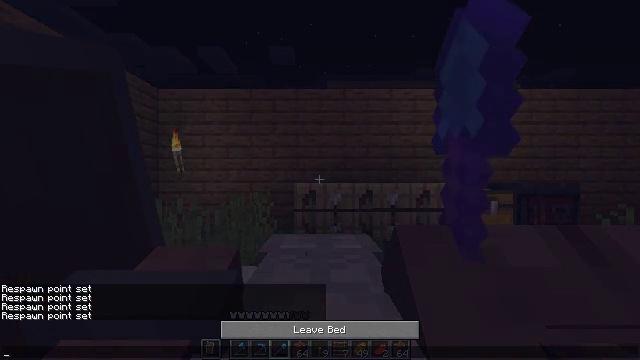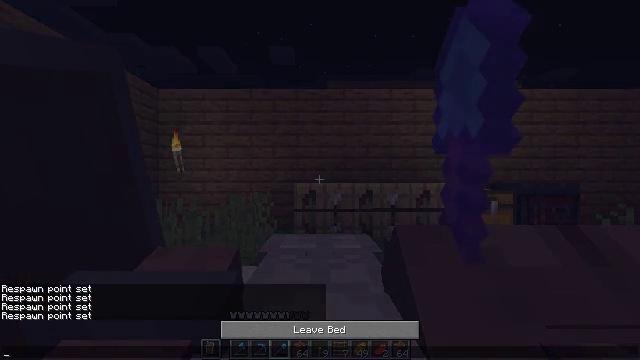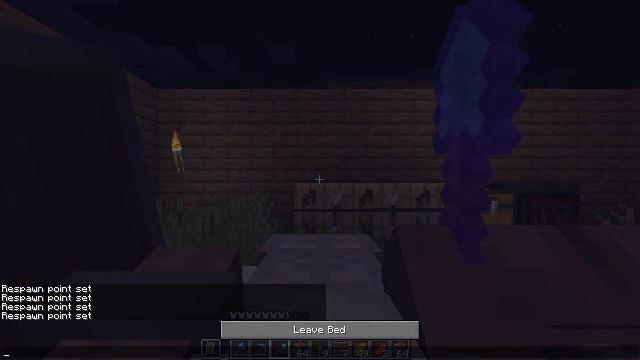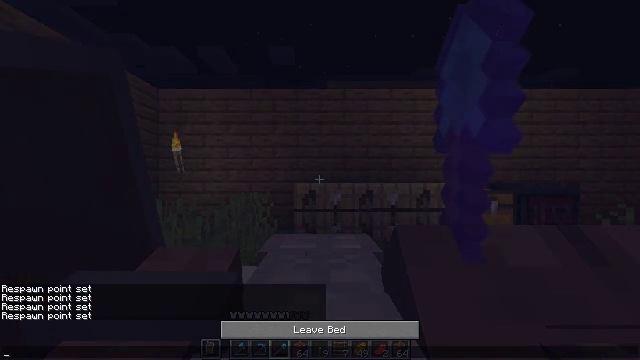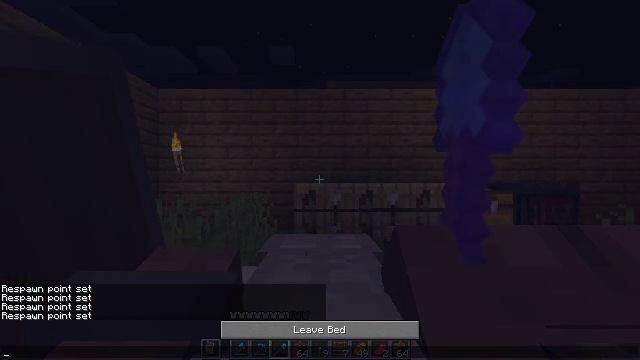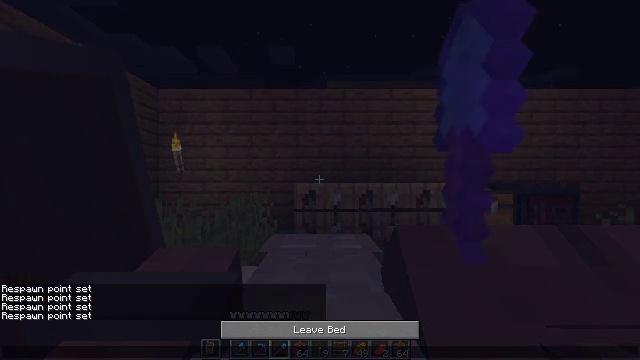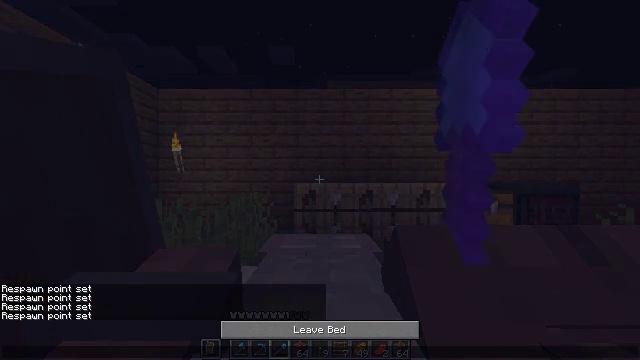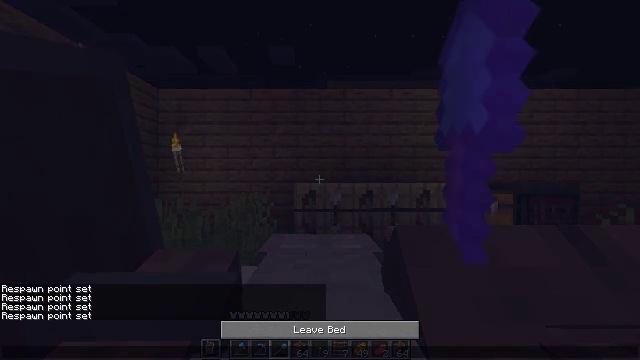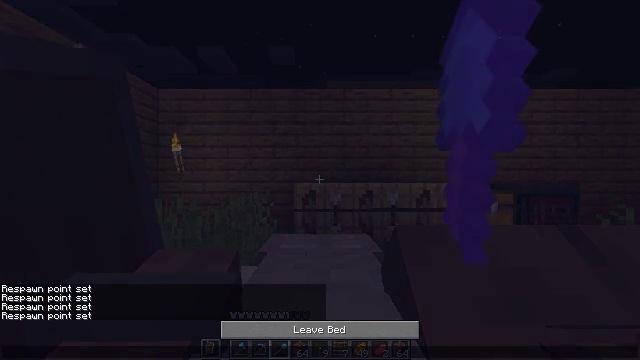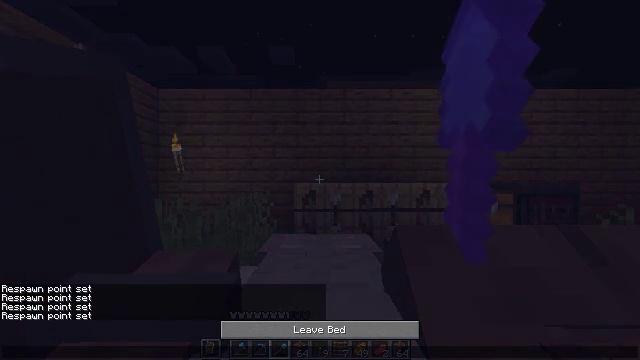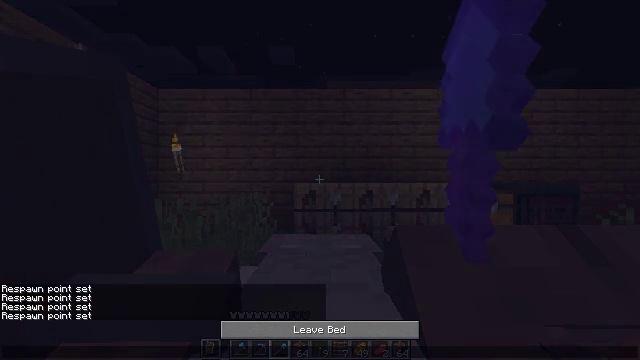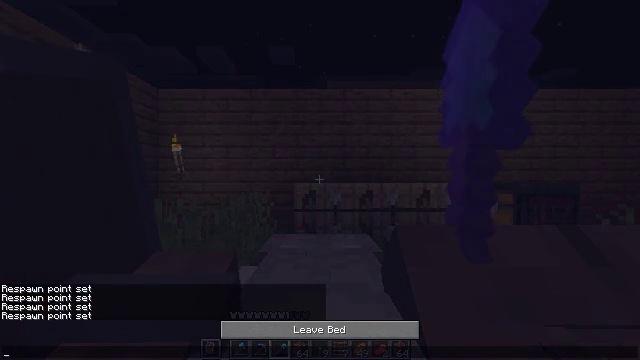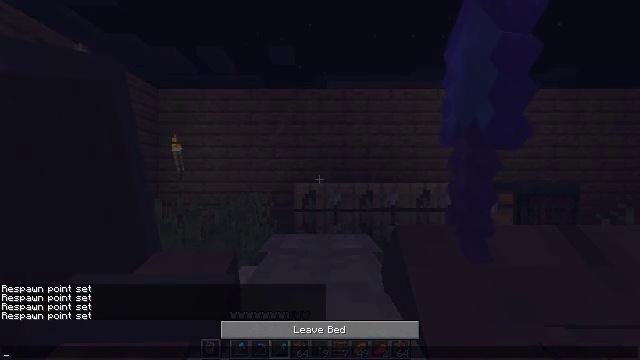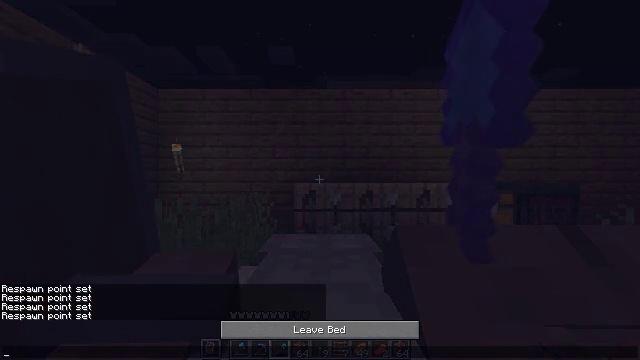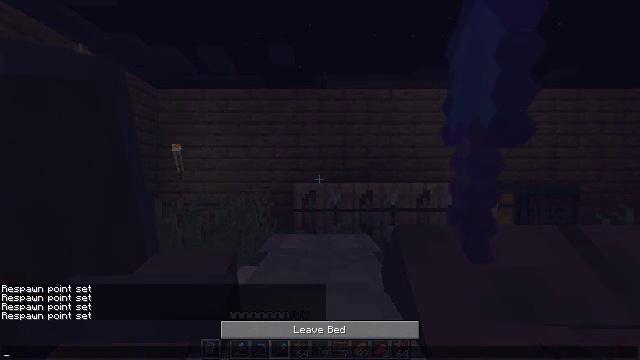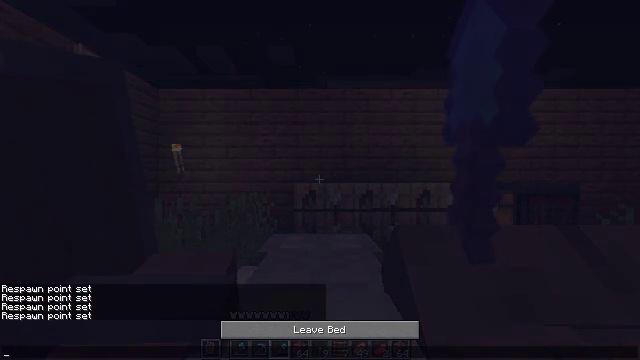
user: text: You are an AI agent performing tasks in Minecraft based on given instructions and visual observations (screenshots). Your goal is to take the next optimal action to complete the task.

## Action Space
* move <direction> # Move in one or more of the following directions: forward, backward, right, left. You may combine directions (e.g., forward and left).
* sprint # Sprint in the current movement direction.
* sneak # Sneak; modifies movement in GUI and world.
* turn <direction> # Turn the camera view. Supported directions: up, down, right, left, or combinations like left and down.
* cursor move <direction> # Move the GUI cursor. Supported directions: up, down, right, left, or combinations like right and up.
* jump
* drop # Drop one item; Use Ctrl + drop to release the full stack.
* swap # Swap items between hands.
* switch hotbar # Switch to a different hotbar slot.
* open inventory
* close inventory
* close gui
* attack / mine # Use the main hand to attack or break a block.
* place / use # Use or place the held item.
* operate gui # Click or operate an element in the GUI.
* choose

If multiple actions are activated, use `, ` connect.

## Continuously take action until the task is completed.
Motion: motion action
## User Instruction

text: Kill mobs.
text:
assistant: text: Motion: no_op
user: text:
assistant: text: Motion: no_op
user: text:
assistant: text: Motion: no_op
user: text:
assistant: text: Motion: no_op
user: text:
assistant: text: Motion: no_op
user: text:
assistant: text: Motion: no_op
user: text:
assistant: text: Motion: no_op
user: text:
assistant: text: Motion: no_op
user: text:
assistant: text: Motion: no_op
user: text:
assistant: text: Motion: no_op
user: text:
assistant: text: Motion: no_op
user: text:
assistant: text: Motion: no_op
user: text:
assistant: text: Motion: no_op
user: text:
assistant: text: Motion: no_op
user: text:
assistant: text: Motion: no_op
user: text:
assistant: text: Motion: no_op
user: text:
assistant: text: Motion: no_op
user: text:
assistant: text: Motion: cursor move up
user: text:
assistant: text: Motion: no_op
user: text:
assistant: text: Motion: cursor move up
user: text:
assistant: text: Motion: cursor move left and up
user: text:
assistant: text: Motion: no_op
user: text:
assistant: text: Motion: no_op
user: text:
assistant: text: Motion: no_op
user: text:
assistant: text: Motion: no_op
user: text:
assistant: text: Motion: no_op
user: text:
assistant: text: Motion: cursor move left and down
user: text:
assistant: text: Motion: cursor move left and down
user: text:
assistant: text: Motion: close gui
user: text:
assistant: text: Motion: no_op